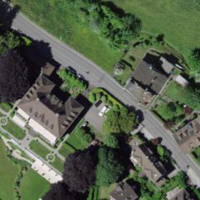
EUNIS habitat code: 55
Species observed at this site:
Vespa crabro
Graphosoma italicum
Polygonia c-album
Maniola jurtina